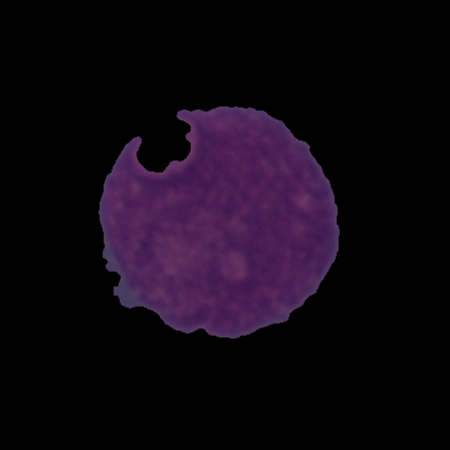
Label: cancer